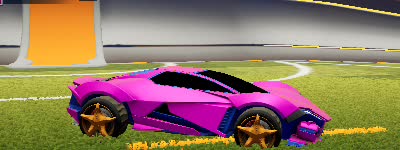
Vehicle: werewolf